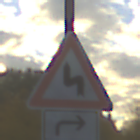
Verkehrszeichen: DoppelkurveZunaechstLinks
Zusatzzeichen unten: RichtungsangabeDurchPfeile5
Umgebung: Outdoor, Suburban
Tageszeit: MorningAfternoon
Wetter: PartlyCloudy
Licht: Natural
Jahreszeit: NotSpecified
Kontrast: MediumContrast